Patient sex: M
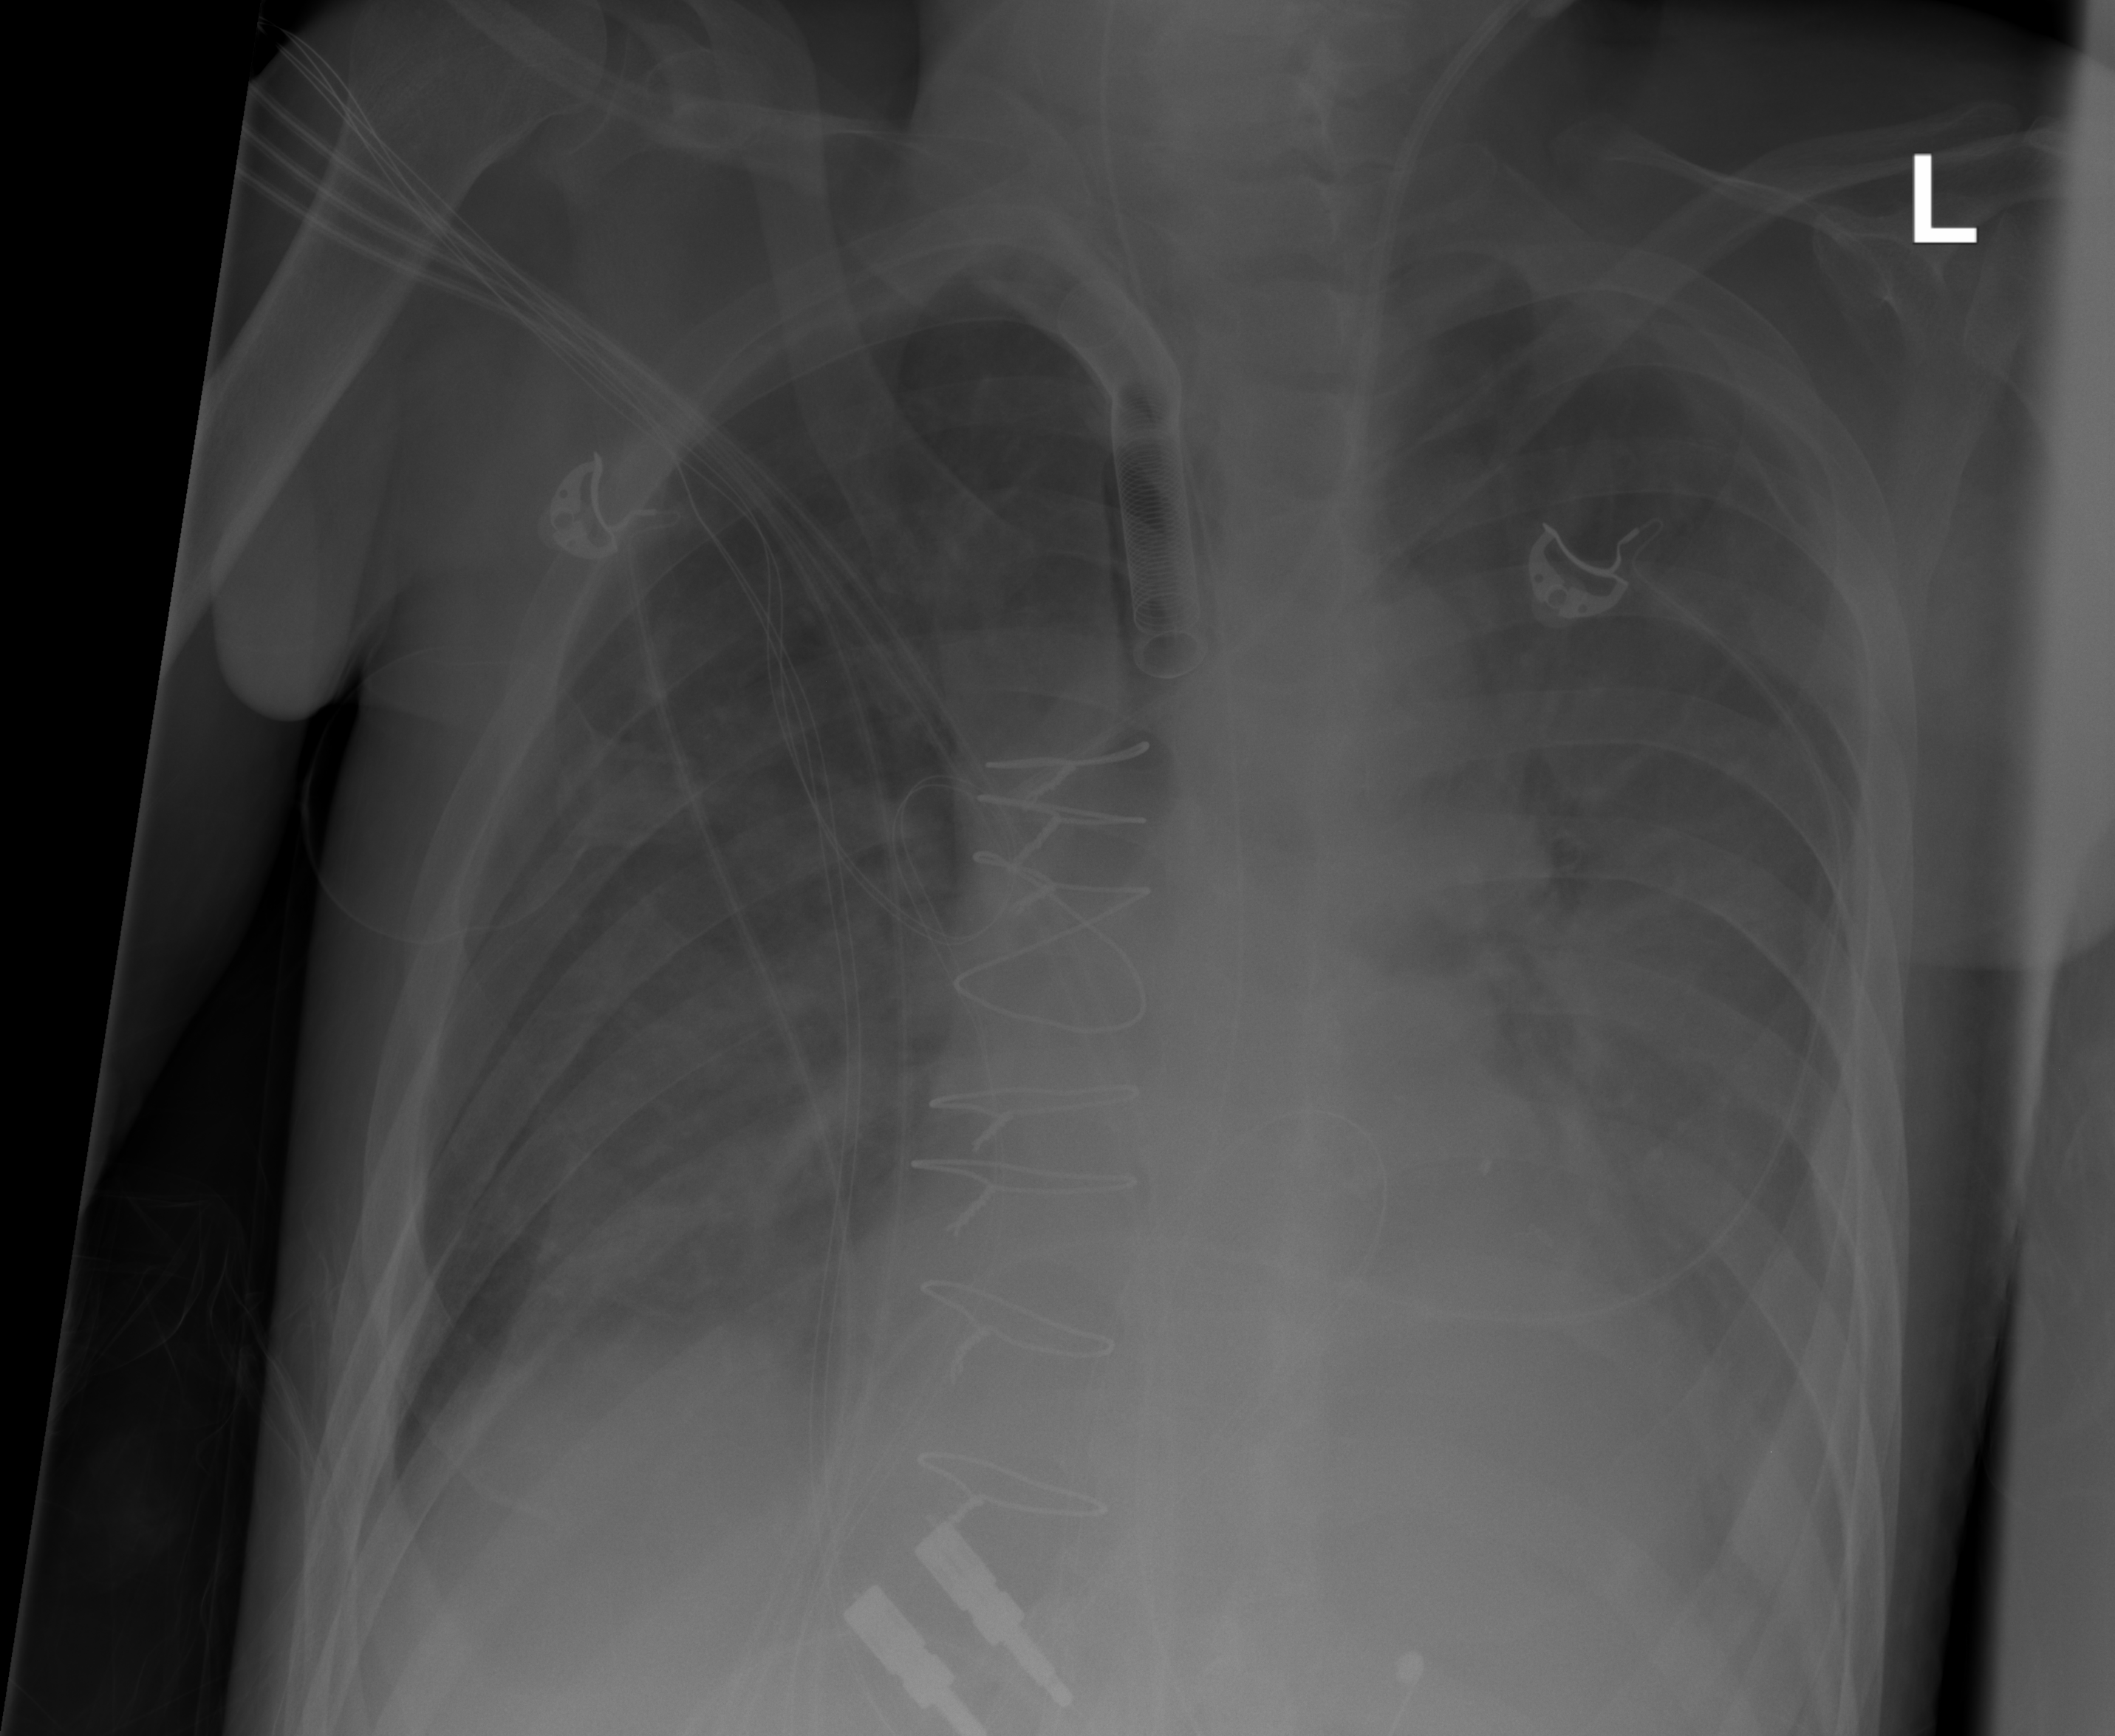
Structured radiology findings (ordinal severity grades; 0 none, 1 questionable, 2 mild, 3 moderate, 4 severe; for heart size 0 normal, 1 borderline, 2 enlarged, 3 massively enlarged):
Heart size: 0
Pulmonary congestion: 0
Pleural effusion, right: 2
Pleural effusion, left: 2
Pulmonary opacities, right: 0
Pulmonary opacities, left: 0
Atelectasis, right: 2
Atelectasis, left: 2